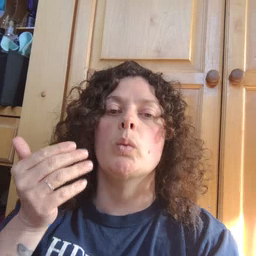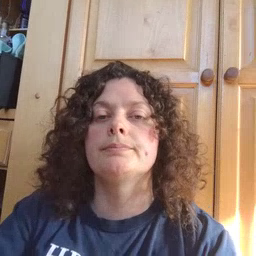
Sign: happy